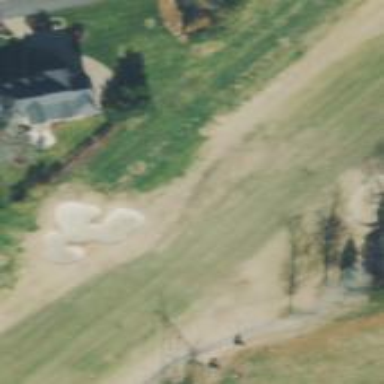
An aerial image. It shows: Golf hole.